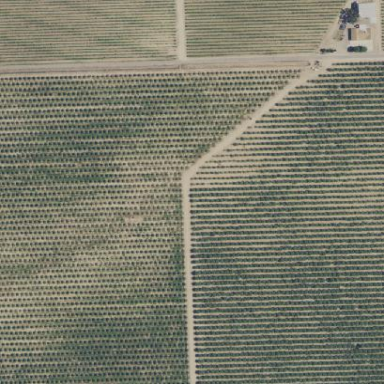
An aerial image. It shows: Vineyard where grapes are grown.